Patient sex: F
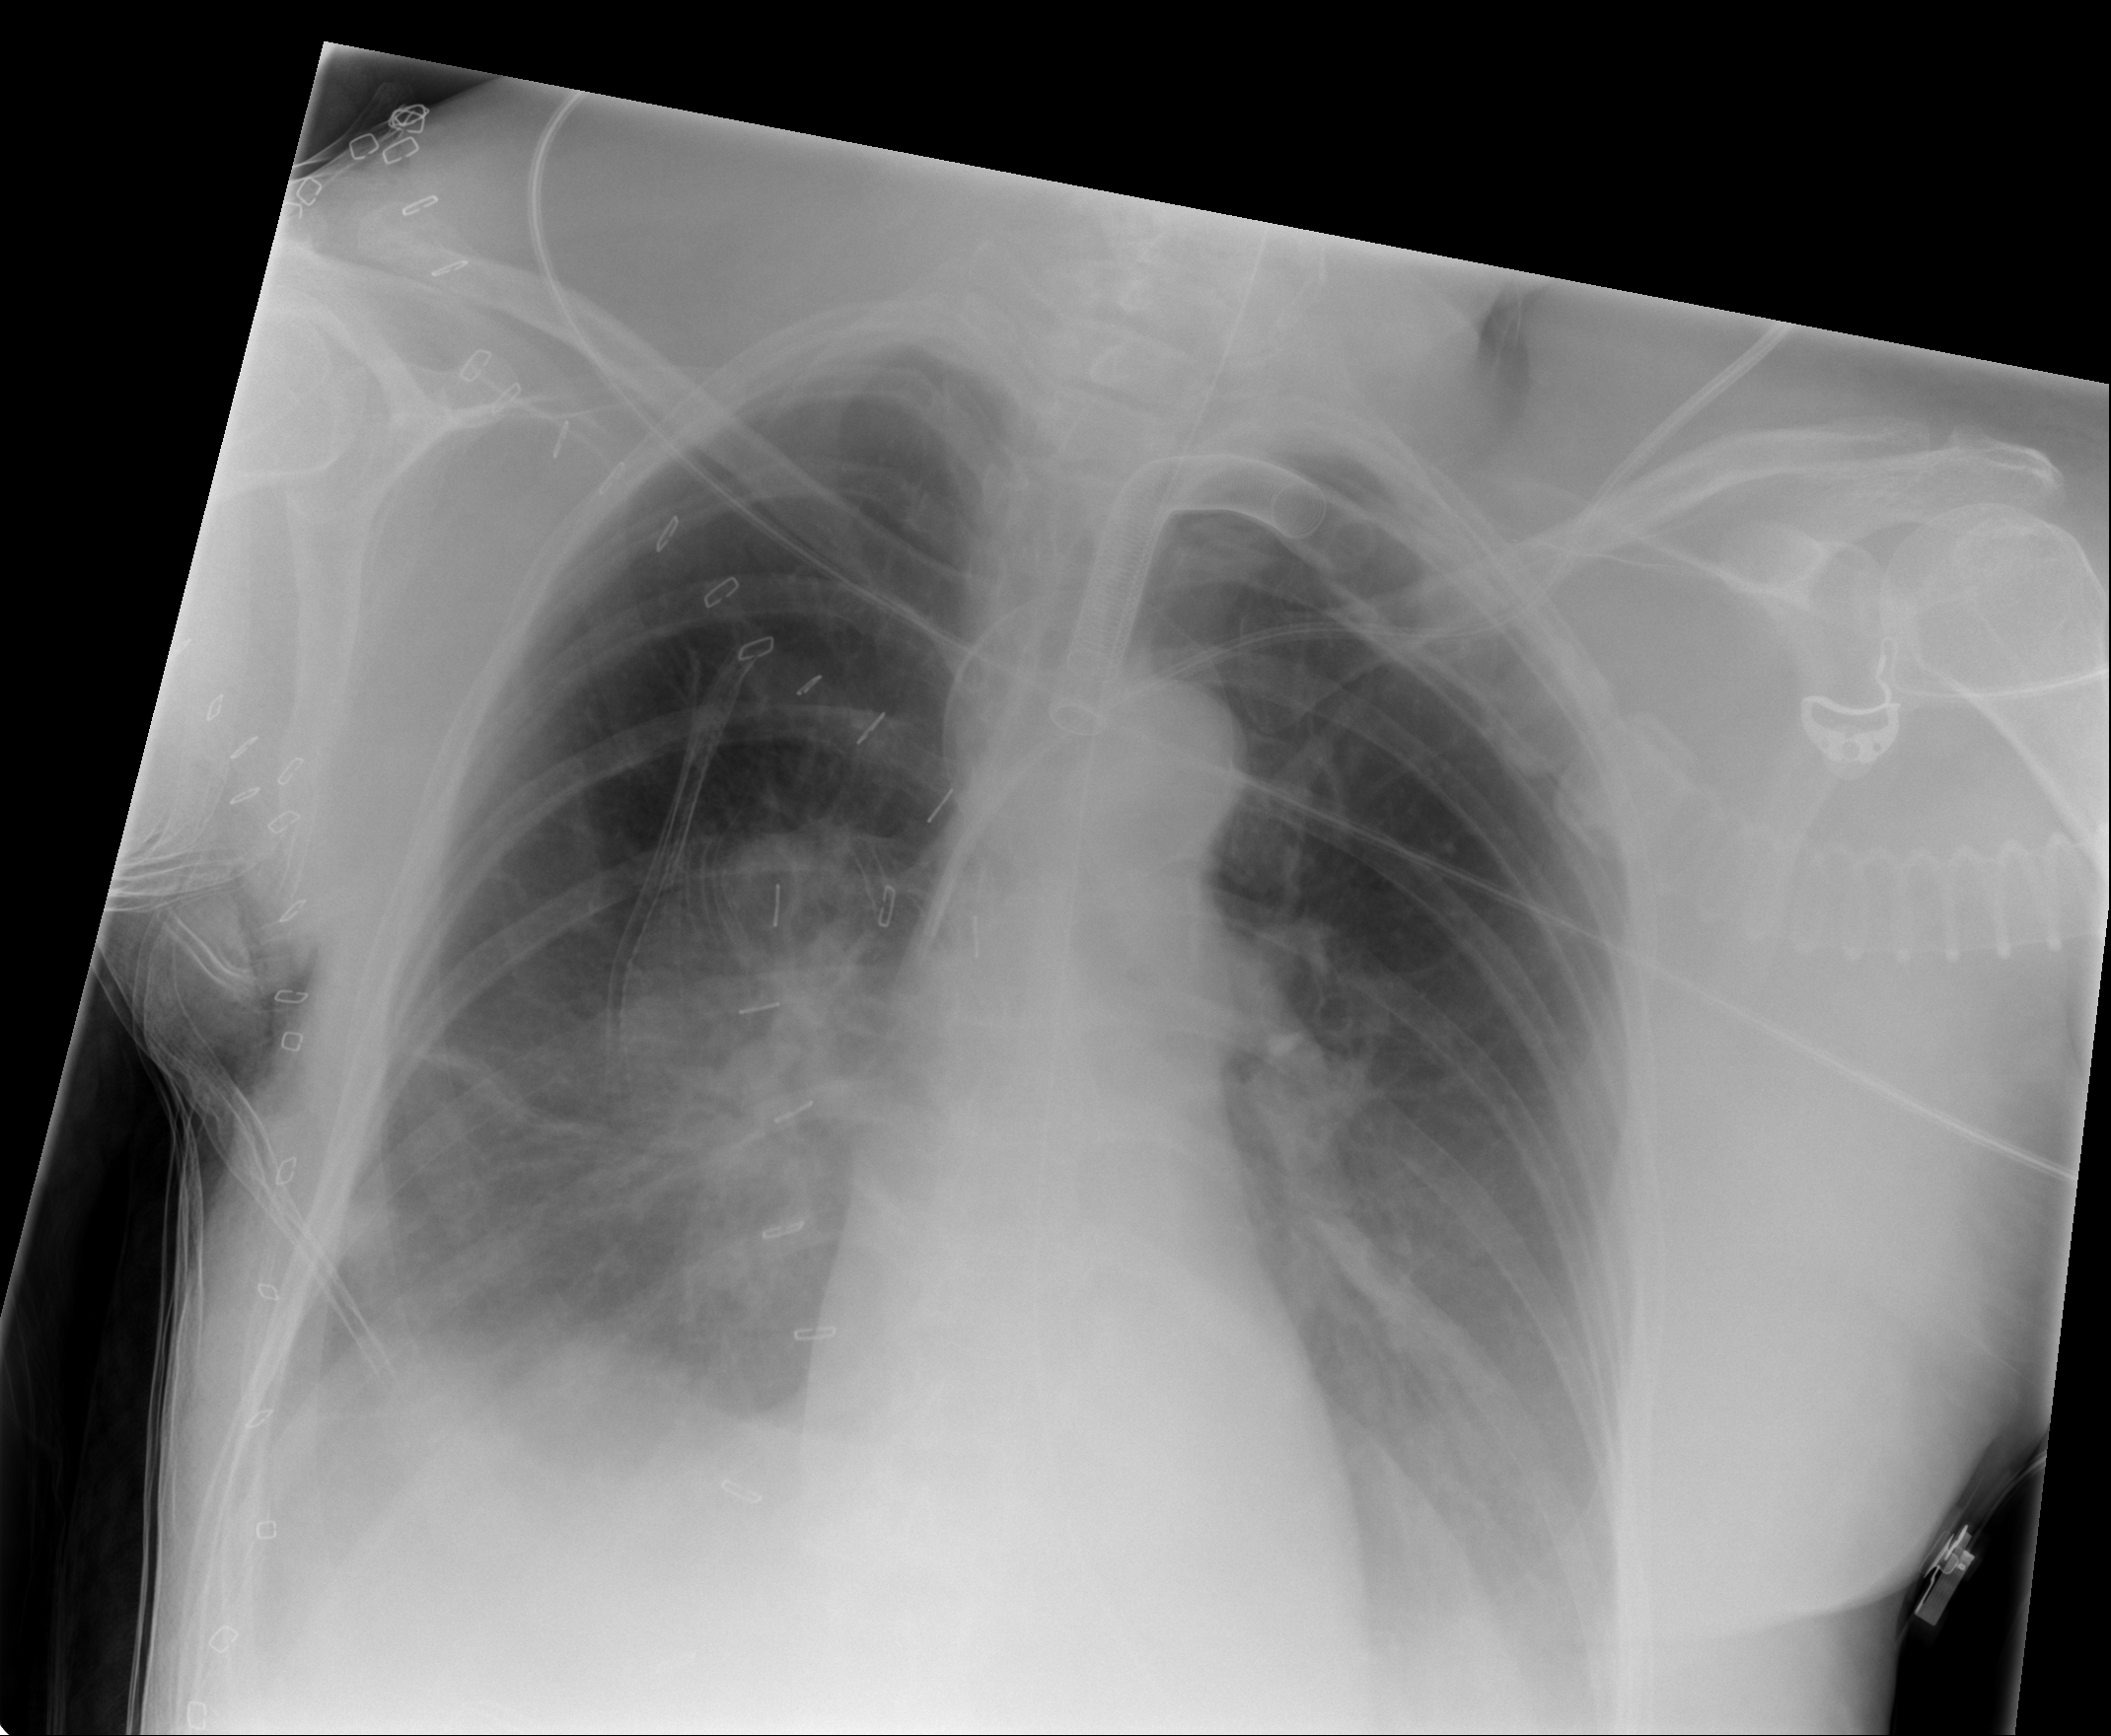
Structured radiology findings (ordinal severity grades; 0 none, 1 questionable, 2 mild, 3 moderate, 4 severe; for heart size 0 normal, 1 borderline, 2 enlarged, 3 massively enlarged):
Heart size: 0
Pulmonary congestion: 2
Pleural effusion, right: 3
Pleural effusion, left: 3
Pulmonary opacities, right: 0
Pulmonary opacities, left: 1
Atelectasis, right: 2
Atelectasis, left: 2